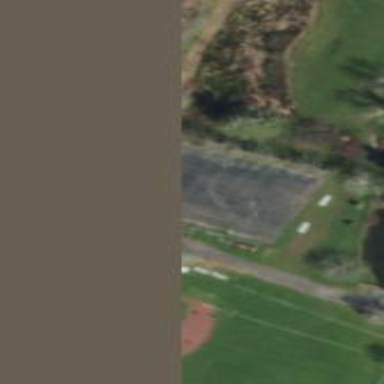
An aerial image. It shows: Tennis court on the leisure land pitch.